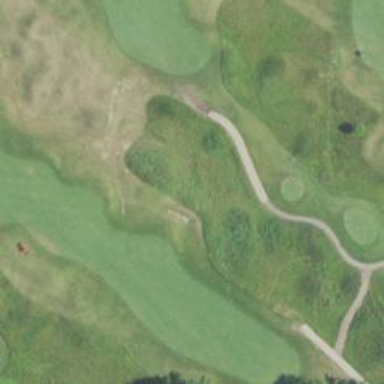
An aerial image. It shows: Path for both road and golf.